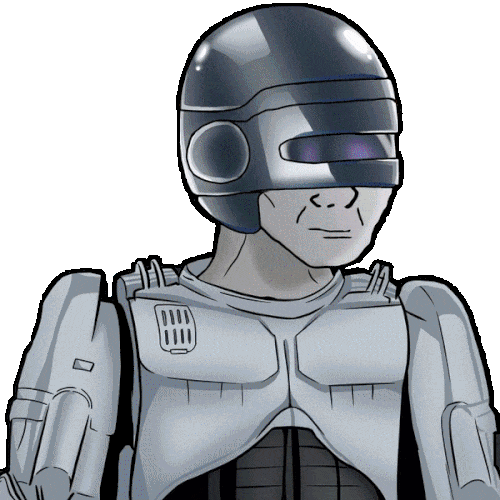
Label: 5_NPC